Question: I am trying to loop through two sets of controls on a userform. If a combination of two controls (togglebuttons) are true then do something. The sub is called from the userform where the controls are created. This is the first time I've used the userform control variable, the code below won't compile so this is probably completely wrong. Any suggestions please?
Updated the code sample, but I am getting a compile error. See image below:

'''
Private Sub CONTROLS_Click()
Dim X As Integer, Y As Integer
Dim BOOK As Variant, STRAT As Variant
BOOK = Array("TYPE1", "TYPE2")
STRAT = Array("FAST", "MEDIUM", "SLOW")
For X = LBound(BOOK) To UBound(BOOK)
If Me.CONTROLS(BOOK(X)).Value = True Then
For Y = LBound(STRAT) To UBound(STRAT)
If Me.CONTROLS(STRAT(Y)).Value = True Then
'DO SOMETHING
End If
Next Y
End If
Next X
End Sub
'''
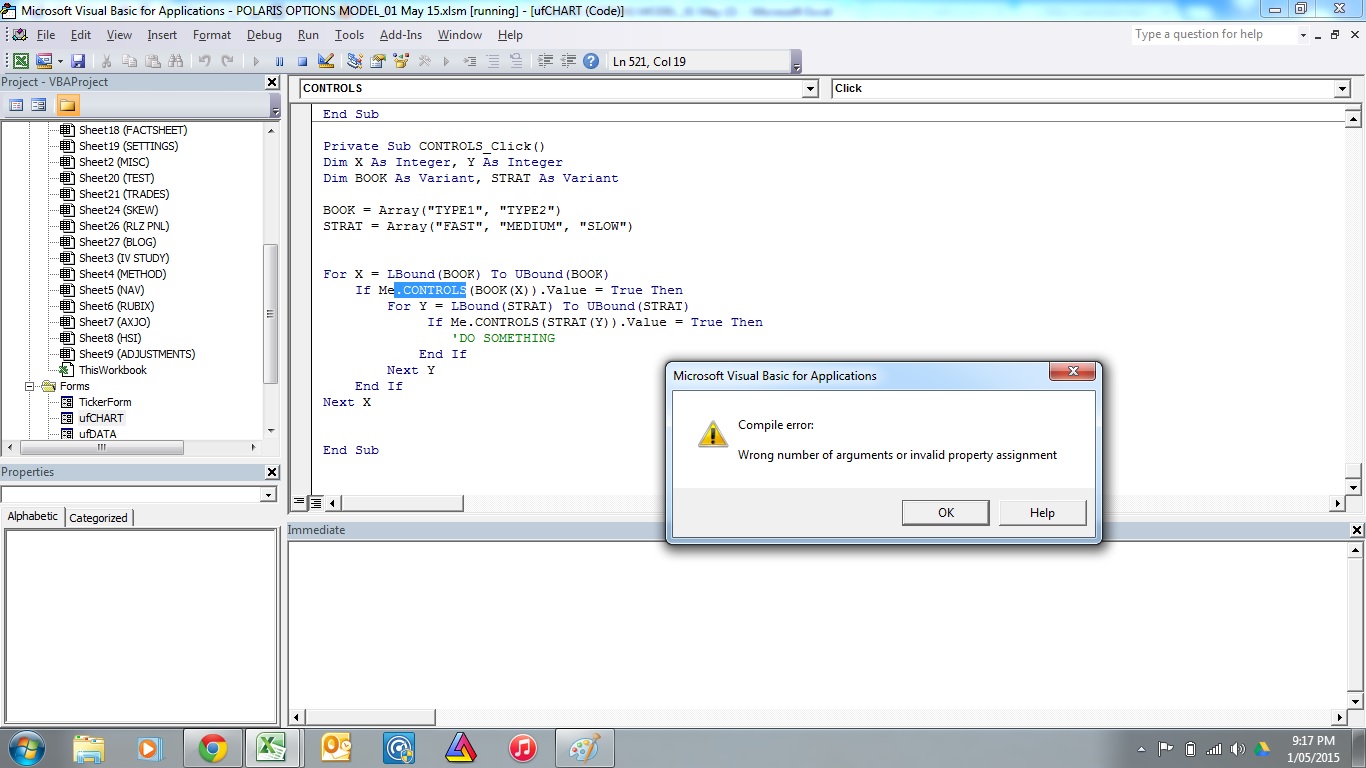
Answer: These are each an array of 1.
'''
BOOK = Array("TYPE1, TYPE2")
STRAT = Array("FAST,MEDIUM,SLOW")
'''
They should be,
'''
BOOK = Array("TYPE1", "TYPE2")
STRAT = Array("FAST", "MEDIUM", "SLOW")
'''
Variant arrays are typically zero-based; the first element in the BOOK array is at BOOK(0). They use a based index when filled directly off a worksheet for if redimmed explicitly to start at 1. Best to use the <URL> to determien the Lower and Upper Boundaries all of the time.
'''
Private Sub CONTROLS_Click()
Dim X As Integer, Y As Integer
Dim BOOK As Variant, STRAT As Variant
'Type1, Type2, Fast, Medium and Slow are the names of the togglebuttons
BOOK = Array("TYPE1", "TYPE2")
STRAT = Array("FAST", "MEDIUM", "SLOW")
For X = LBound(BOOK) To UBound(BOOK)
If Me.CONTROLS(BOOK(X)).Value = True Then
For Y = LBound(STRAT) To UBound(STRAT)
If Me.CONTROLS(STRAT(Y)).Value = True Then
'DO SOMETHING
End If
Next Y
End If
Next X
End Sub
'''
That should fix your array assignment and nested 'For ... Next' loops.